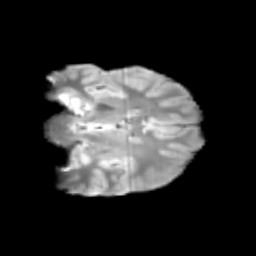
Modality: T2w
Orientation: coronal
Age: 12
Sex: female
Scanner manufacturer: siemens
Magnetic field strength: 3 T
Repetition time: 3.8 s
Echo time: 0.07 s